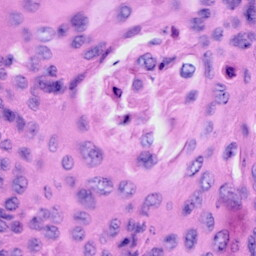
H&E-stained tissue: Cervix